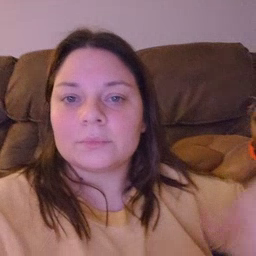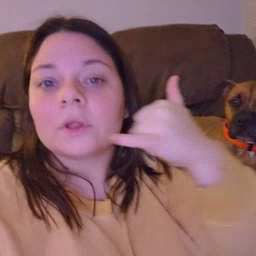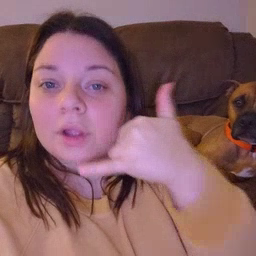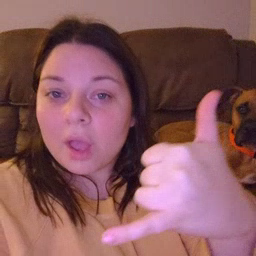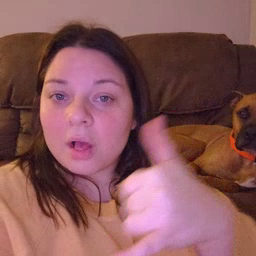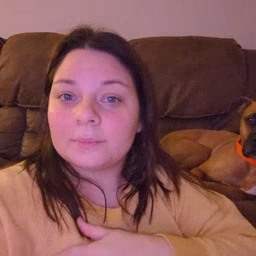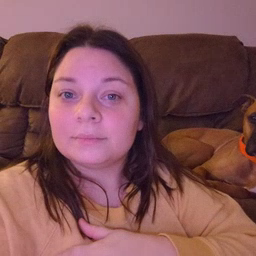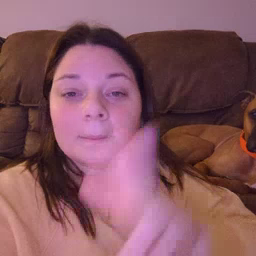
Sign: callonphone